Question: The following is a program to find the greater of 2 numbers:

In the above program what does denote? And what does the instruction do in EQU?
What does denote here?
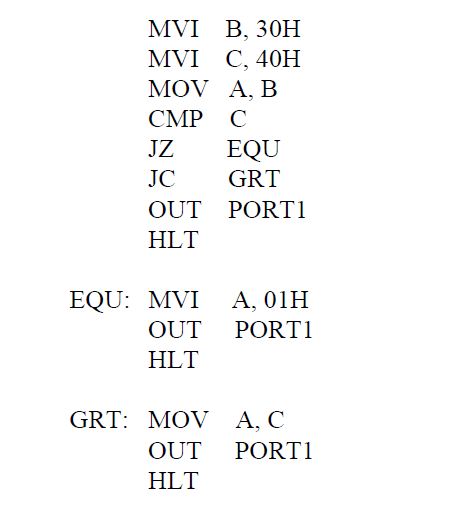
Answer: 'EQU' and 'GRT' are labels. The lines
'''
CMP C
JZ EQU
'''
compare the value in the 'C' register with the value in the 'A' register and jump to the label 'EQU' if they're equal. (The processor subtracts the two values; 'JZ' means "Jump if Zero," that is, if the difference is 0.)
The 'MVI' command probably means "Move Immediate," so the line
'''
MVI A,01H
'''
moves the value 01H (1 in hexadecimal, which is just 1) into 'A'.
The line
'''
OUT PORT1
'''
probably means to OUTput the value of 'A' to the pins on Port 1 on the processor.